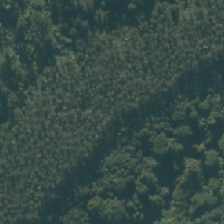
Land cover: harvested_forest